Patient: sex M, age 29
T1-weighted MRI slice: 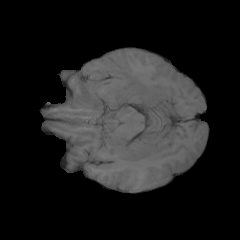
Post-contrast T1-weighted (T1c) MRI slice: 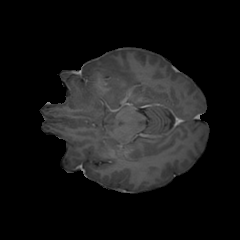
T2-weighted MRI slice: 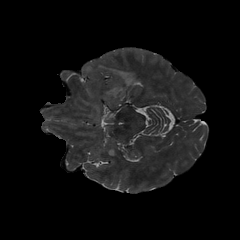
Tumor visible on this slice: yes
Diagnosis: Glioblastoma, IDH-wildtype
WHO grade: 4